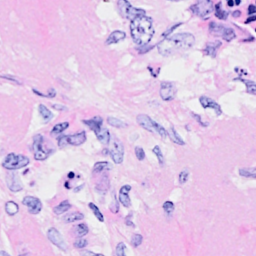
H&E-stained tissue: Breast